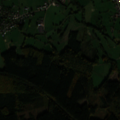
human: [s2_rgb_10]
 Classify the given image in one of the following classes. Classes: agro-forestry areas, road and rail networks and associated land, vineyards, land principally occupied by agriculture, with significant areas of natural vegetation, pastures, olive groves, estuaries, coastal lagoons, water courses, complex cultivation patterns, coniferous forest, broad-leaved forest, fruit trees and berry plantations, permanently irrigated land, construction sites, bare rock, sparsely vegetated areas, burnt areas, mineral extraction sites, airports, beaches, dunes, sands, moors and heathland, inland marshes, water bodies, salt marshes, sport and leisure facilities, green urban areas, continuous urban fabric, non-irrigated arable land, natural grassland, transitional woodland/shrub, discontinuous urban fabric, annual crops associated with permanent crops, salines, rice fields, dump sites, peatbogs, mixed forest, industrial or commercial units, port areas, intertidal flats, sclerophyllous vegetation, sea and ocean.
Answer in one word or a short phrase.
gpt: discontinuous urban fabric, pastures, complex cultivation patterns, land principally occupied by agriculture, with significant areas of natural vegetation, coniferous forest, mixed forest